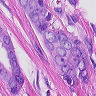
Metastatic tissue present: yes